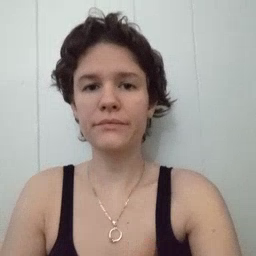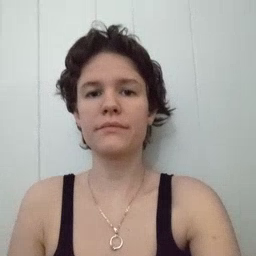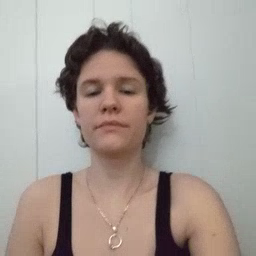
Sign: girl